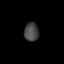
Tissue: lung
Cell type: Epithelial cells
Senescence score: 0.1252
Nuclear area (px): 266
Mean DAPI intensity: 69.444